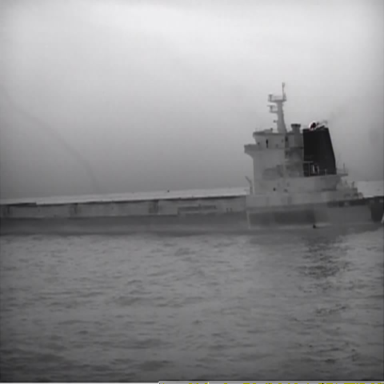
There is a liner in the infrared image.